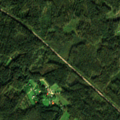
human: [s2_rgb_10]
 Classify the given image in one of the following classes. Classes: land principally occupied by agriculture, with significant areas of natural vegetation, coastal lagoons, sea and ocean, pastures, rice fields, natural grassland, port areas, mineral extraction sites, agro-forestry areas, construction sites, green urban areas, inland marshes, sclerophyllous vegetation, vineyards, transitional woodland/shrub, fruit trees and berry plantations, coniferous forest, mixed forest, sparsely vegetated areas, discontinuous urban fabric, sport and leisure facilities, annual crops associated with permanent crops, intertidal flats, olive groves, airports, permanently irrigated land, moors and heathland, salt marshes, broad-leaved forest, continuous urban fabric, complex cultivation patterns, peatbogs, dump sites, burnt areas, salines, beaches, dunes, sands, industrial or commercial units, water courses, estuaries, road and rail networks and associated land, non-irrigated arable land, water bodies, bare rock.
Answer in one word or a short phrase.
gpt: land principally occupied by agriculture, with significant areas of natural vegetation, coniferous forest, mixed forest, transitional woodland/shrub